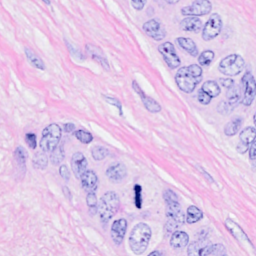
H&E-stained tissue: Breast